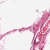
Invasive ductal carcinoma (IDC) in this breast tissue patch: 0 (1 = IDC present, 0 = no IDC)